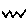
Label: zigzag